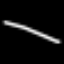
Label: line